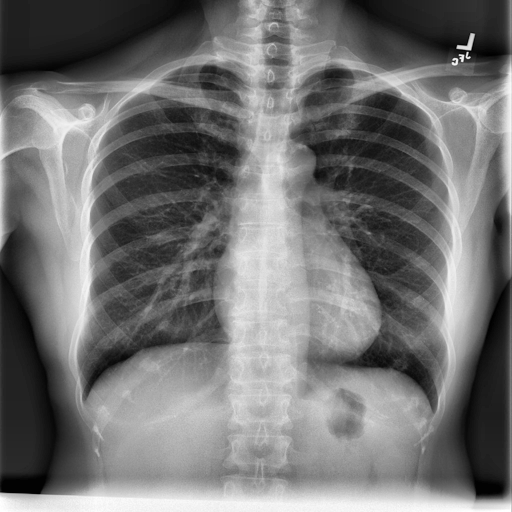
Finding: NORMAL